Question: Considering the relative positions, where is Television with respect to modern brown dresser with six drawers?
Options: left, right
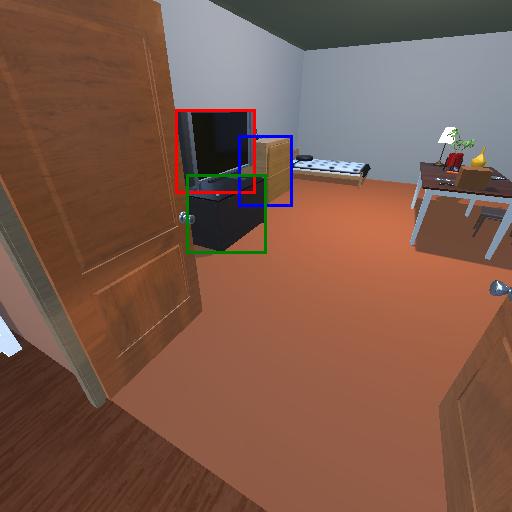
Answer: left